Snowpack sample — Buffalo Mountain, Silverthorne, Colorado, USA (2/22/26, 2:02 PM MST)
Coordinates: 39.622, -106.113
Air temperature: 33 °F
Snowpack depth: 63 cm
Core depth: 50 cm
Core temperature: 28.4 °F
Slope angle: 11°, slope face: 116°
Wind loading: low
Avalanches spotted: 0
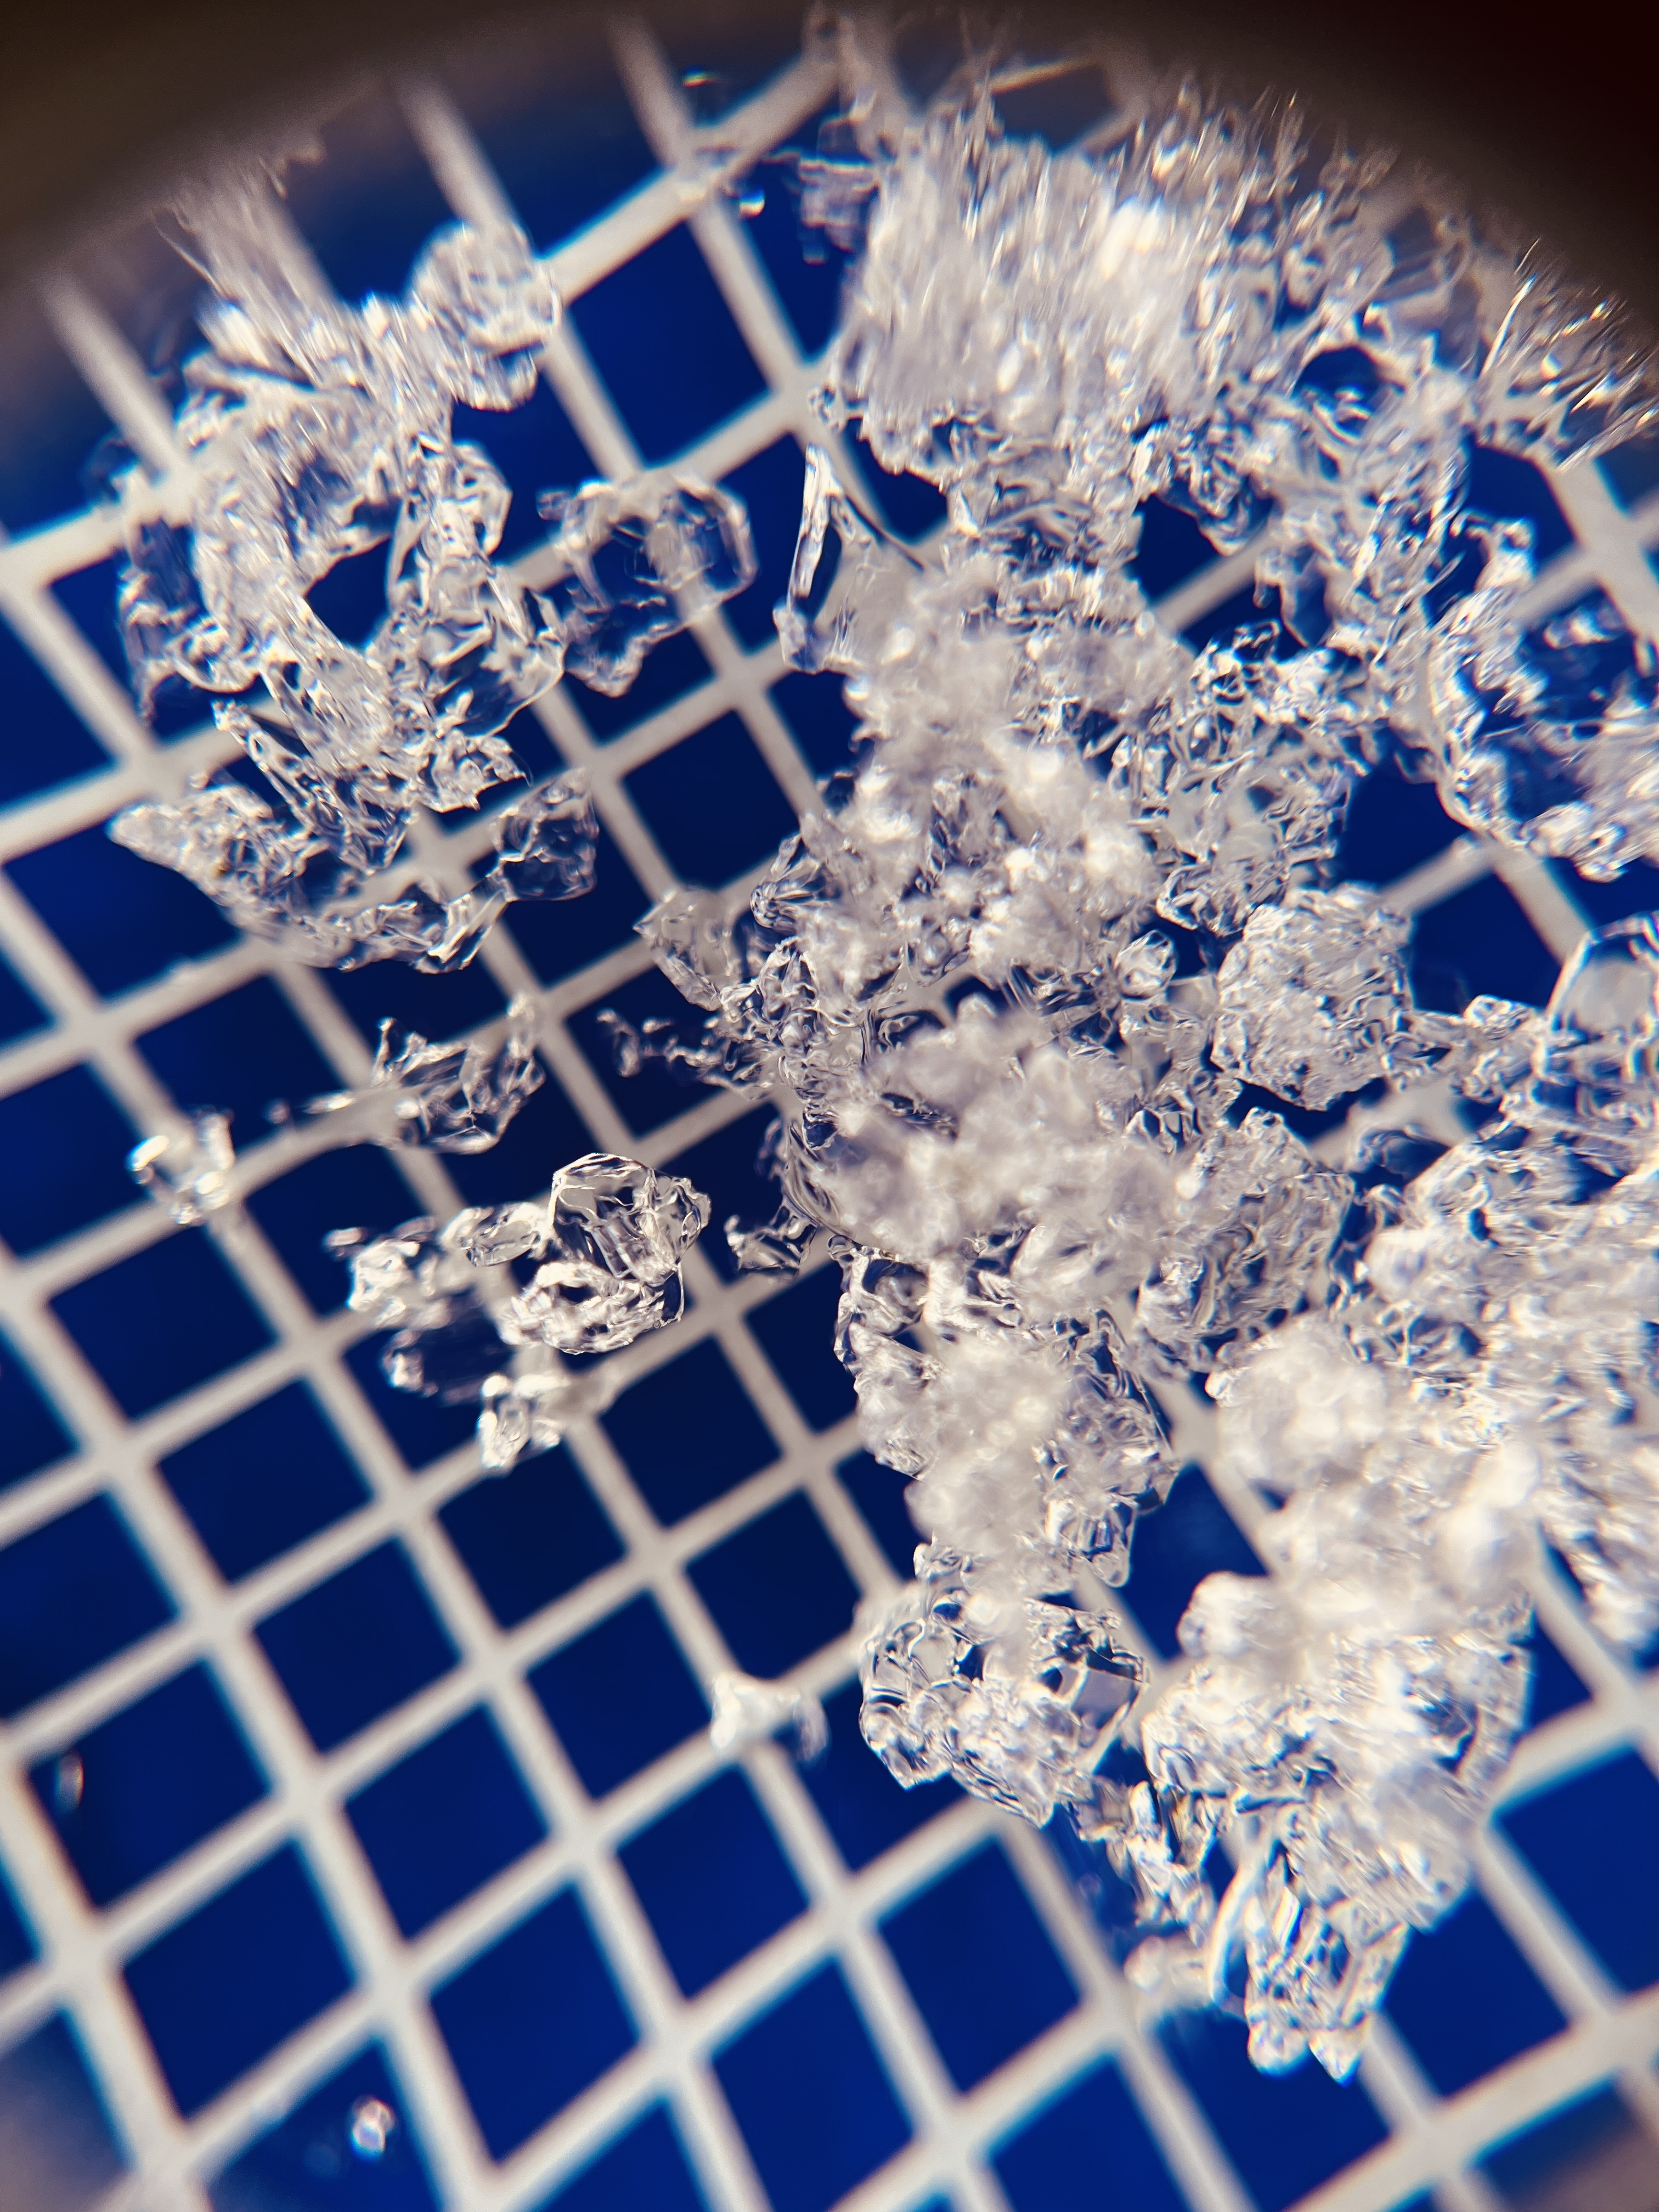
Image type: magnified_profile
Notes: In a firebreak similar to site 1, minimal wind loading with no spotted avalanches (not many faces in view though)